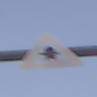
Verkehrszeichen: Vorfahrt
Umgebung: Outdoor, Suburban
Tageszeit: SunriseSunset
Wetter: Clear
Licht: Natural
Jahreszeit: NotSpecified
Kontrast: LowContrast